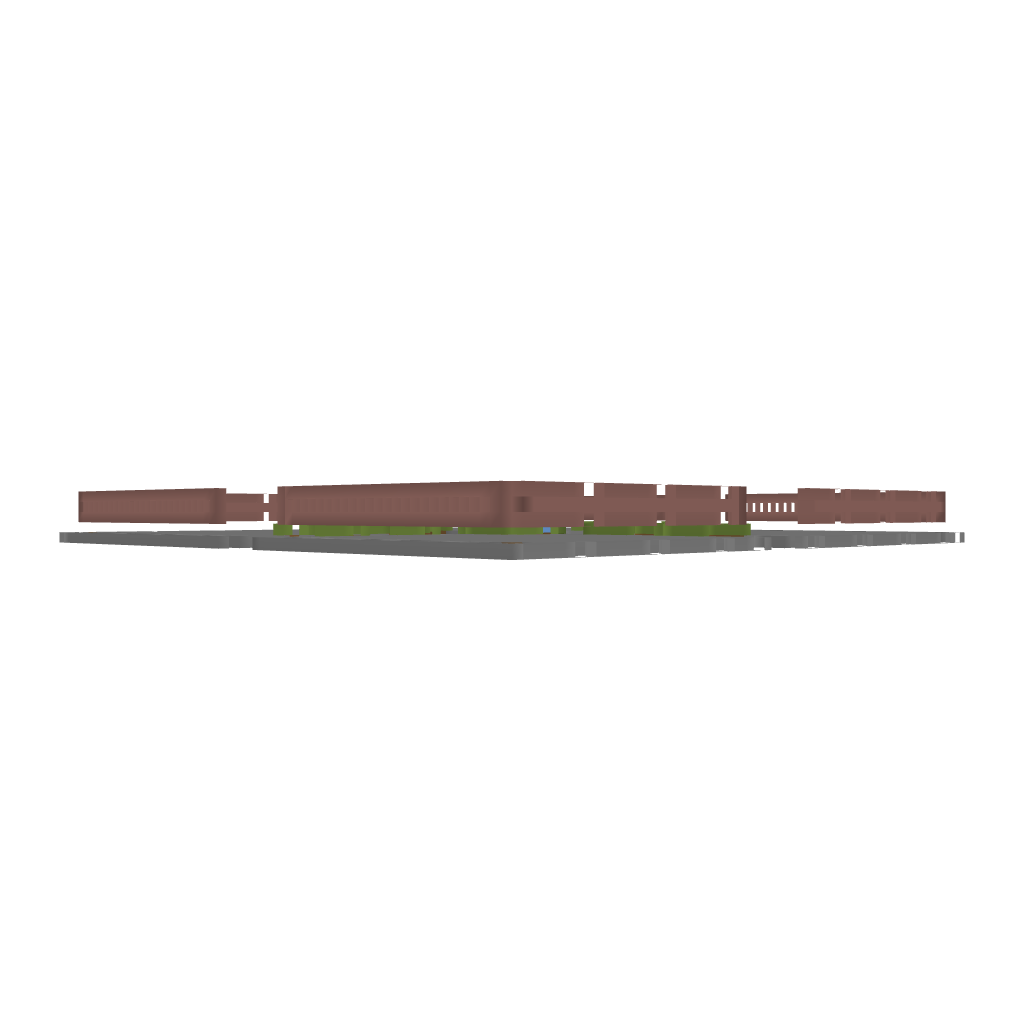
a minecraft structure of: Roman Garden bad low quality